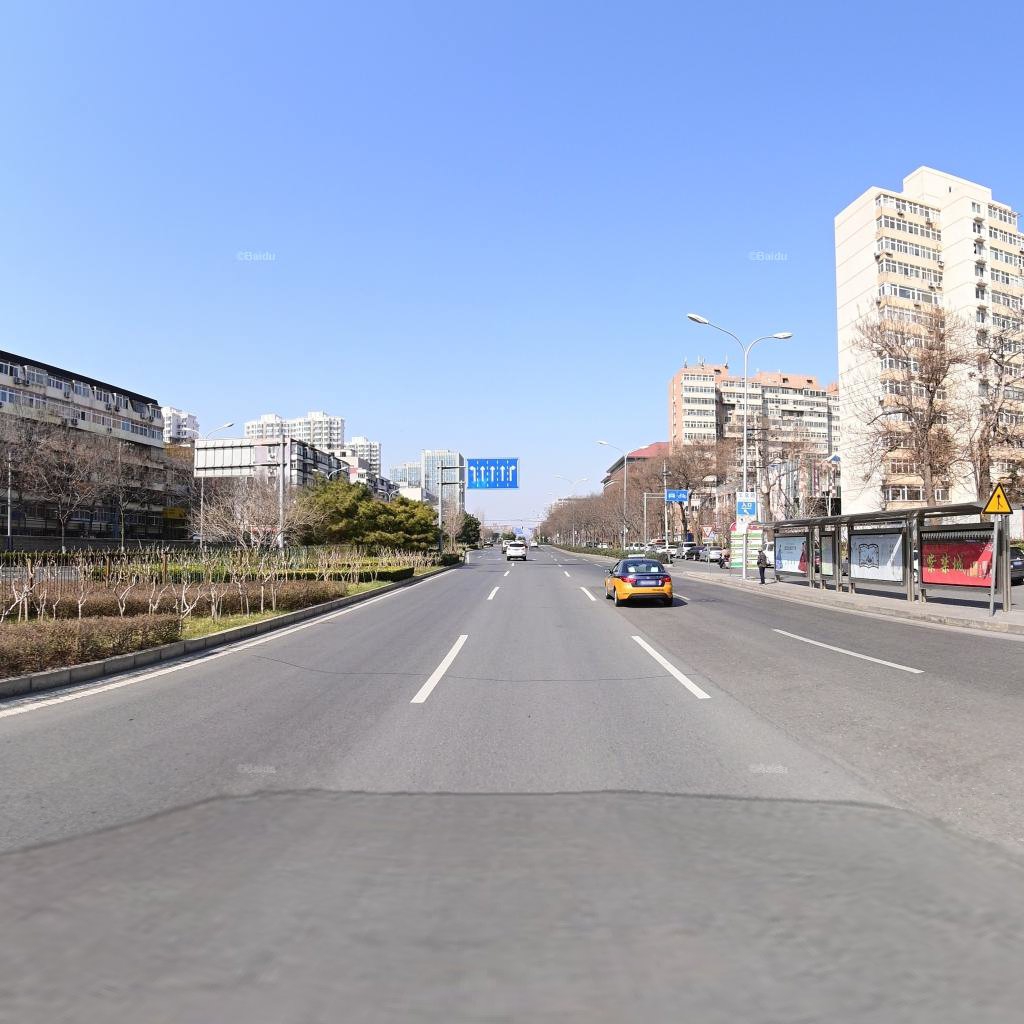
Region: Haidian
Road damage annotations: transverse crack, longitudinal crack